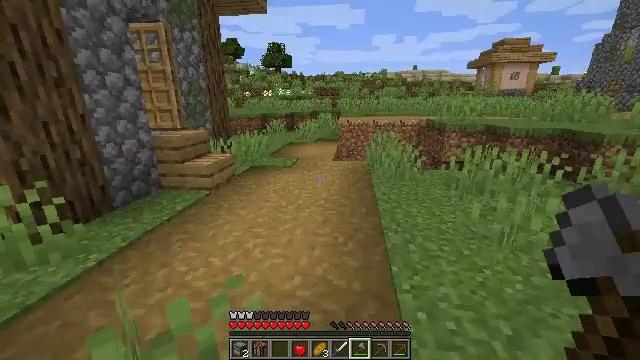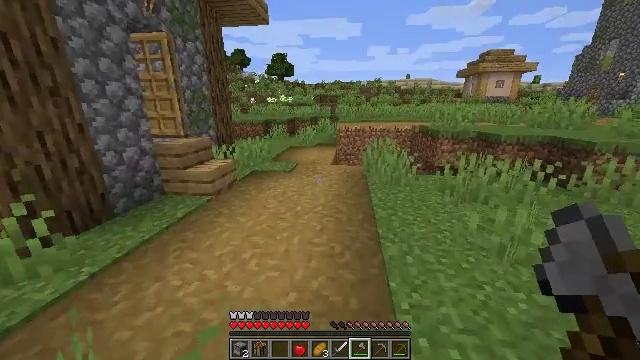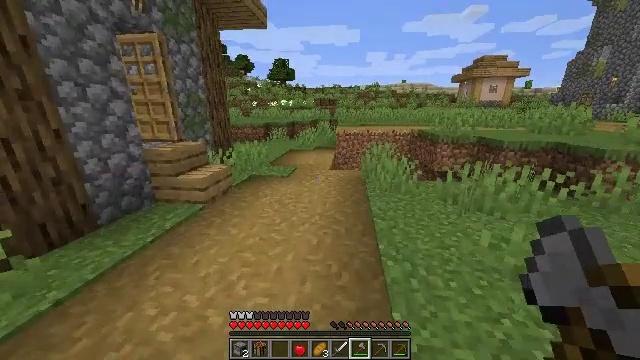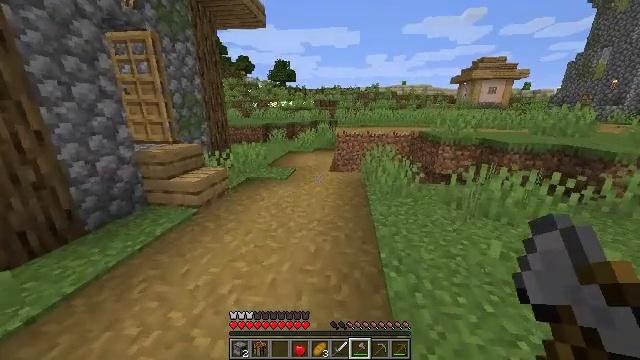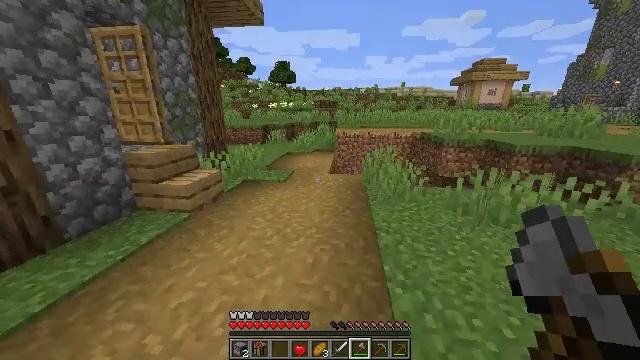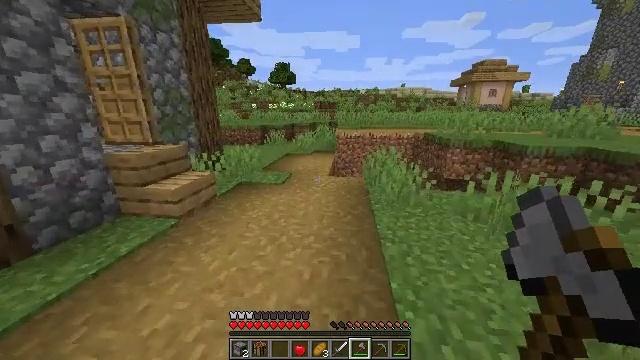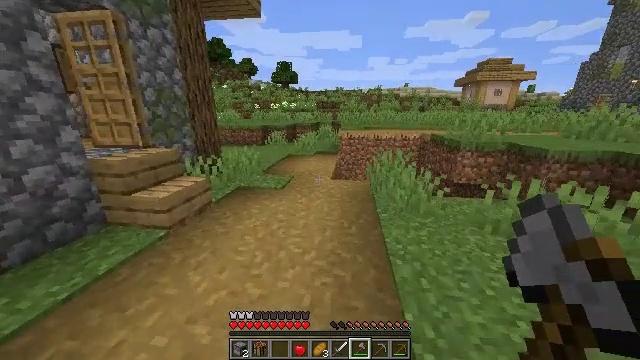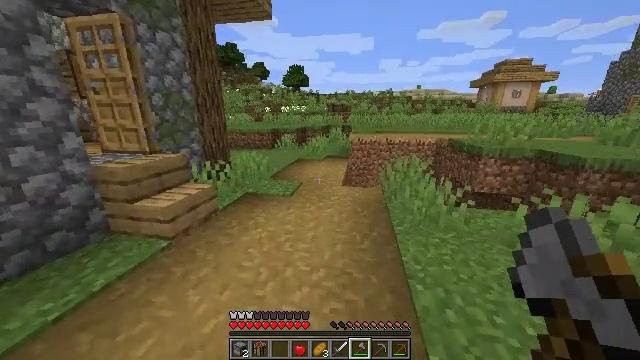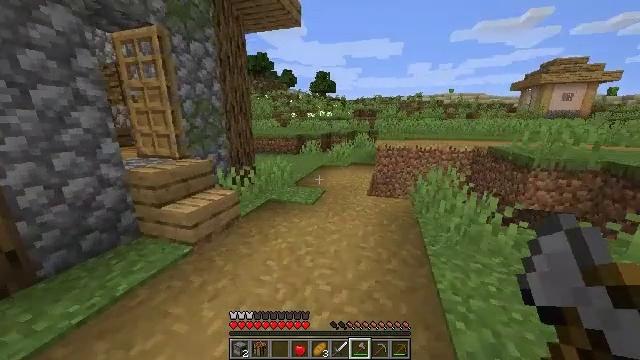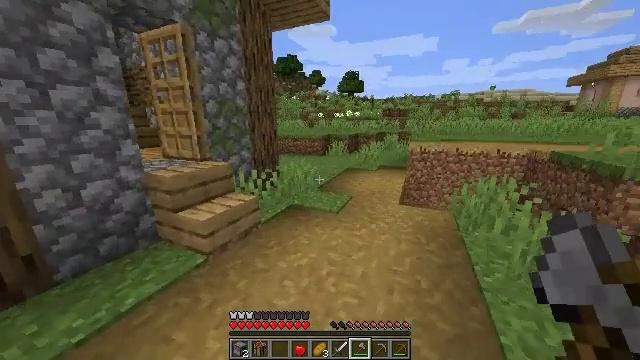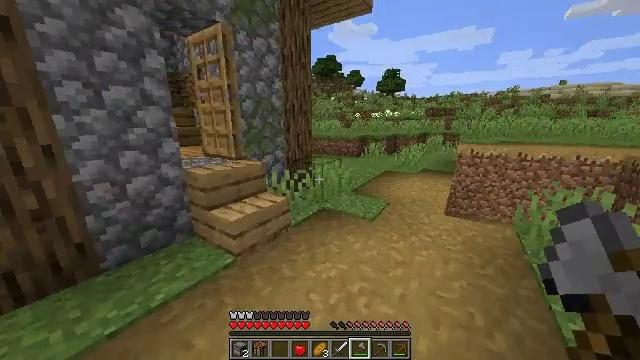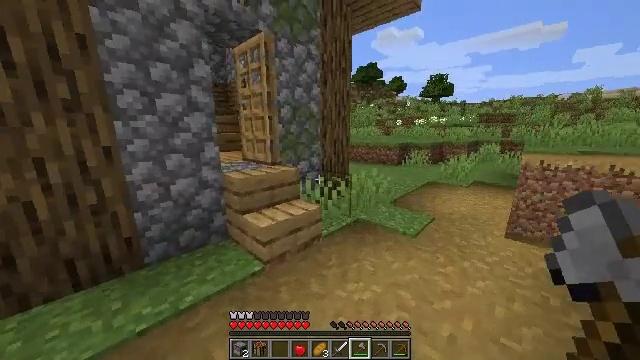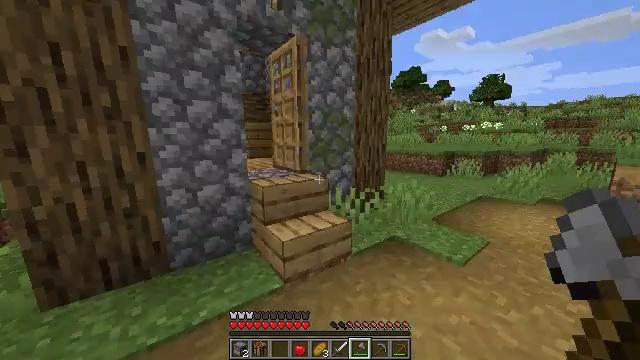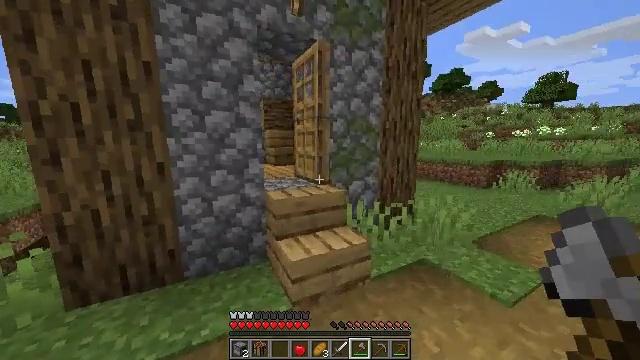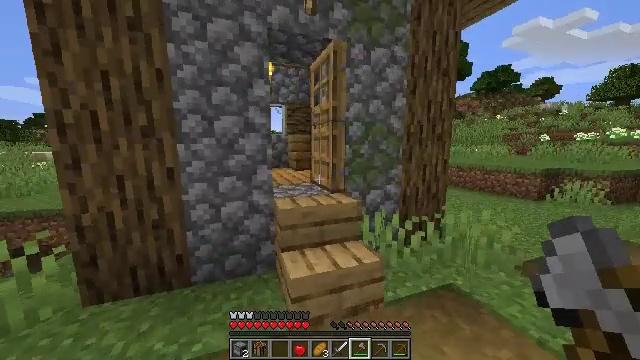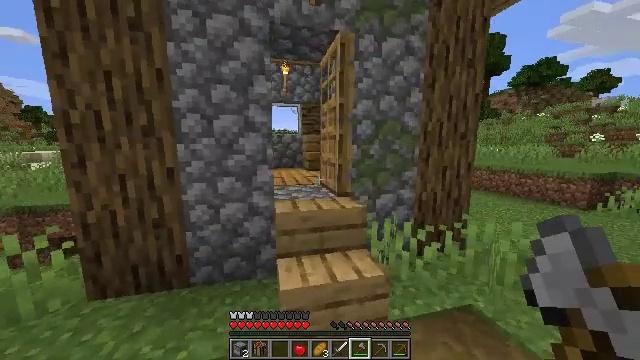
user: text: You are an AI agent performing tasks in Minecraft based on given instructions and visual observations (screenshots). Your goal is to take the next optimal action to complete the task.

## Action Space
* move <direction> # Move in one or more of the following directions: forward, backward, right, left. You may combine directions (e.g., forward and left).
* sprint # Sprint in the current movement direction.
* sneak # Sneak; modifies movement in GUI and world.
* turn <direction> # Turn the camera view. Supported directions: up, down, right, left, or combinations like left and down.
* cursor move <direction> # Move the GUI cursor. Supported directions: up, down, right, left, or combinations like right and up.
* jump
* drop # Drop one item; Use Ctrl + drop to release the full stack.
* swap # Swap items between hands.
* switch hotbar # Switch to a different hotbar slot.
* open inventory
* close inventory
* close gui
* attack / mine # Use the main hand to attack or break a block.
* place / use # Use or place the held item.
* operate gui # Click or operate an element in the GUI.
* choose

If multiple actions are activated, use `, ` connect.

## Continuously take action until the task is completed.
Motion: motion action
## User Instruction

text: Mine the wall torch to remove it.
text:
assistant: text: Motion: move forward, sprint
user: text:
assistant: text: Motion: move forward, sprint
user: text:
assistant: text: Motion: move forward, sprint
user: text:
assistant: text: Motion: move forward, sprint
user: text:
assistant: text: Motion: move forward, sprint
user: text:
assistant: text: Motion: move forward, sprint
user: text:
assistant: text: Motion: move forward, sprint, turn left
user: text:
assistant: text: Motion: move forward, sprint, turn left and up
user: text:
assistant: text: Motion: move forward, sprint, turn left
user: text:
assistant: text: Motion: move forward, sprint, turn left
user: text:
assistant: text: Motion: move forward, sprint, turn left and up
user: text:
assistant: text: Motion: move forward and move right, sprint, turn left and up
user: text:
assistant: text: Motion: move forward and move right, sprint, turn left and up
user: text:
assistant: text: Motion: move forward and move right, sprint, turn left and up
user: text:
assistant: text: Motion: move forward and move right, sprint, turn left
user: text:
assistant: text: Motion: move forward and move right, sprint, turn left
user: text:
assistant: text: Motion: move forward and move right, sprint
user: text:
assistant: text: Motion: move forward and move right, sprint
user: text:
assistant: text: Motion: move forward and move right, sprint
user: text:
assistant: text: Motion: move forward and move right, sprint
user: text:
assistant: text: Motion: move forward and move right, sprint
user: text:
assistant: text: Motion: move forward and move right, sprint
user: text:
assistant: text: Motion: move right
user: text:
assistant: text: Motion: move forward and move right, turn right and down
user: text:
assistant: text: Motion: move forward and move right, turn right and down
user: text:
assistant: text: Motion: move forward and move right, turn right and down
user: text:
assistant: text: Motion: move forward and move right, turn right and down
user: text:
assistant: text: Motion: move forward, turn right and down
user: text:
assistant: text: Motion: move forward, turn right
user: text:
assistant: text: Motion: move forward